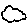
Label: cloud